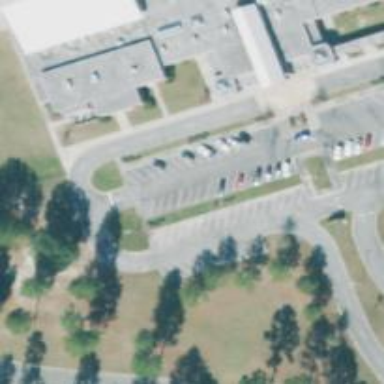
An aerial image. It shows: Parking space.